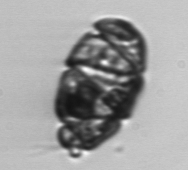
Label: Warnowia